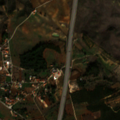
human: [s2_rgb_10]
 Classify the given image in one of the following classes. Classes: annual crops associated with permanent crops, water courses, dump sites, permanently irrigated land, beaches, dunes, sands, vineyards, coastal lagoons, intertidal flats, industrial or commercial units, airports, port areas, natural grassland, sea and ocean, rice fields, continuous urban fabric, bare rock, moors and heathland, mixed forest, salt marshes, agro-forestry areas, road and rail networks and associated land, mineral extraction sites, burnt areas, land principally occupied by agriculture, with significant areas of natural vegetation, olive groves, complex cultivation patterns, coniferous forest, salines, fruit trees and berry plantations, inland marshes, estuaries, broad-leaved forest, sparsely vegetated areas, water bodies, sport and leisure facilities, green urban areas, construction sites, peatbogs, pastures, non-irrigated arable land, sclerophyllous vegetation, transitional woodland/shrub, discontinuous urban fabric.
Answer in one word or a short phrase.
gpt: non-irrigated arable land, olive groves, annual crops associated with permanent crops, transitional woodland/shrub